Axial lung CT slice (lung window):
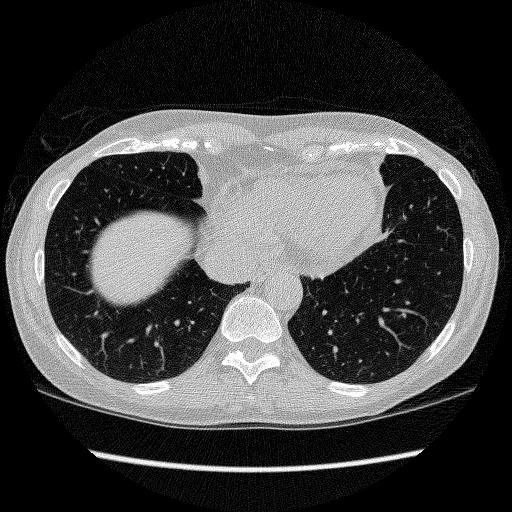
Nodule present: no